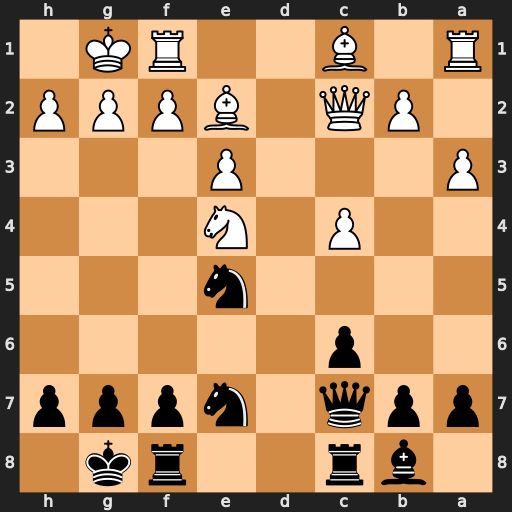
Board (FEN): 1br2rk1/ppq1nppp/2p5/4n3/2P1N3/P3P3/1PQ1BPPP/R1B2RK1
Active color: b
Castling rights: -
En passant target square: -
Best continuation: Nf3+ gxf3 Qxh2#